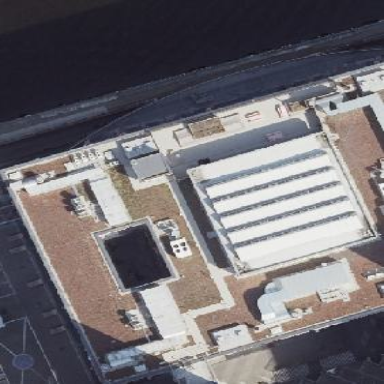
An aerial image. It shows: Close-up view of roof of building.